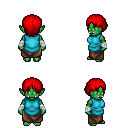
a pixel art fantasy rpg character, female body template, orc, green skin, teal tunic, robe skirt, red plain hairstyle, white cloth bandages, four views (front, back, left, right), 2x2 character sprite sheet, small pixel art, hard edges, no anti-aliasing